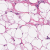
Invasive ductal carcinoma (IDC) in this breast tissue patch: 0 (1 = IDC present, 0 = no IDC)